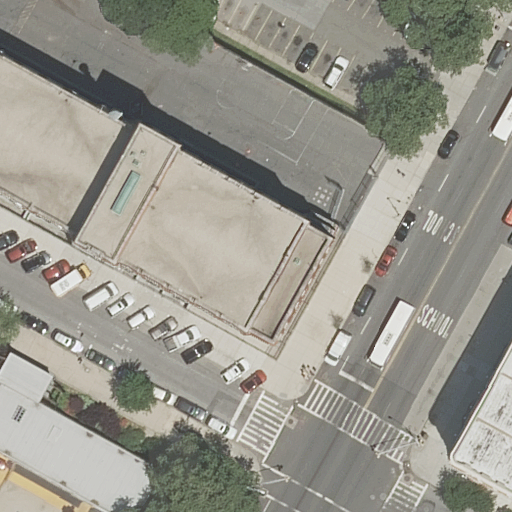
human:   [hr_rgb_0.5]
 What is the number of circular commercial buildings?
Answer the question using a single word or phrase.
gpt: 0

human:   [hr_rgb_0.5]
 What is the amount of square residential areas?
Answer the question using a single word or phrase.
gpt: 0

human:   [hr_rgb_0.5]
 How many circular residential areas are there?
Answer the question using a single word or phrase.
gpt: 0

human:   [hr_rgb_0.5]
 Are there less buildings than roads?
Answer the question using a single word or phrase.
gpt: no

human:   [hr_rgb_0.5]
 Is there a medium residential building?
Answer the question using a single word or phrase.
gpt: yes

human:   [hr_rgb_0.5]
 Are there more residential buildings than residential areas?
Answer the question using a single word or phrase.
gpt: yes

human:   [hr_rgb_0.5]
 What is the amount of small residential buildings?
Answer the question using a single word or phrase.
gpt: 1

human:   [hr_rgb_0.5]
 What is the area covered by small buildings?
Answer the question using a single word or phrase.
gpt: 83m2

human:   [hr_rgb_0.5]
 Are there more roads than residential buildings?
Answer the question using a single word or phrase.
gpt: no

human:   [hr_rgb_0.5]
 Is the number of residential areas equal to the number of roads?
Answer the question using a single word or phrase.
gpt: no

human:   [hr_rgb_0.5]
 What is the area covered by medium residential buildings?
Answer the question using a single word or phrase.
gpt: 985m2

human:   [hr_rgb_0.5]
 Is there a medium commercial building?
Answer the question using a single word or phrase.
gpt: no

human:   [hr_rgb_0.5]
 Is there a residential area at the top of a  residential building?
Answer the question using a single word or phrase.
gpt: yes

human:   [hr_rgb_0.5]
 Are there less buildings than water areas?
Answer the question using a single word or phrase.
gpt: no

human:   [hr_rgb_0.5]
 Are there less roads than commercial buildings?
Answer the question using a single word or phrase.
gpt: no

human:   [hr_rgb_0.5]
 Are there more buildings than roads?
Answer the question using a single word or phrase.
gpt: yes

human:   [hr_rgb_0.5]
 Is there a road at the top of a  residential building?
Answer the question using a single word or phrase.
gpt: yes

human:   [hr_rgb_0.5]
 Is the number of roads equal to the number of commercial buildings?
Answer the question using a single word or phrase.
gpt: no

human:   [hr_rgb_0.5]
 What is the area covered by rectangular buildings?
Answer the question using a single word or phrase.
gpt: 551m2

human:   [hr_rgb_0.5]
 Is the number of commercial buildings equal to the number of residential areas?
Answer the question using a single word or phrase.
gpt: no

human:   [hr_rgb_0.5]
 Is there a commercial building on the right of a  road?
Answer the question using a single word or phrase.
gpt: no

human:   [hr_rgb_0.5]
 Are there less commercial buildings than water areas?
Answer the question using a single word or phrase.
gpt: no

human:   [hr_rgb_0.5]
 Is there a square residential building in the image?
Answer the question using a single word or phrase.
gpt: no

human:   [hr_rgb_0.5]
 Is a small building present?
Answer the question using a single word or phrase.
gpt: yes

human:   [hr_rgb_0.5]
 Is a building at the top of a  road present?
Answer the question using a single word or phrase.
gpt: yes

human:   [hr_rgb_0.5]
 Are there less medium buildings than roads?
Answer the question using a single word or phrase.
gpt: no

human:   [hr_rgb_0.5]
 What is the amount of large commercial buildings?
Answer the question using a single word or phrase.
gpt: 0

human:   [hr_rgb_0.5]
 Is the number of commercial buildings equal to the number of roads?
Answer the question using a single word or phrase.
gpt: no

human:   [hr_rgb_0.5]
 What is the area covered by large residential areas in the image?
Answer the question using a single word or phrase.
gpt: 4140m2

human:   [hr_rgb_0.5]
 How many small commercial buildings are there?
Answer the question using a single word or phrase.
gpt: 0

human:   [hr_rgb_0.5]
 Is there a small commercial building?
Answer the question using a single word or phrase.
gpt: no

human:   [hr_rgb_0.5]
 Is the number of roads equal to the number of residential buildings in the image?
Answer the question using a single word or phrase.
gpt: yes

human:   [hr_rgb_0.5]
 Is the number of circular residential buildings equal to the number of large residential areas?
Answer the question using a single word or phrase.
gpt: no

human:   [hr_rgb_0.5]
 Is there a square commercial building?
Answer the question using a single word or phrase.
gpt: no

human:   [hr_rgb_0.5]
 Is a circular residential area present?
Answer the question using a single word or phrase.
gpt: no

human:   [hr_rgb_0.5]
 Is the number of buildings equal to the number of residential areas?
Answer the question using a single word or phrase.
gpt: no